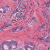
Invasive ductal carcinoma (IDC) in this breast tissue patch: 1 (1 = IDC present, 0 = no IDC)